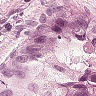
Metastatic tissue present: yes